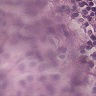
Metastatic tissue present: yes